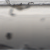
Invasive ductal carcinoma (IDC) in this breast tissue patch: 0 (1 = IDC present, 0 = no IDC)